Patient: sex F, age 76
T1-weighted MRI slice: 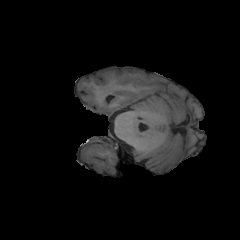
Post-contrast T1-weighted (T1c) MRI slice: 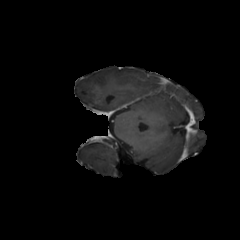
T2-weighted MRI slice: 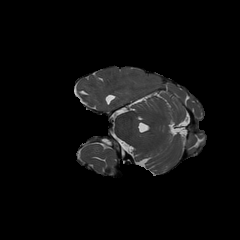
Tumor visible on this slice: no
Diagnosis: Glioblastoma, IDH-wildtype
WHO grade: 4